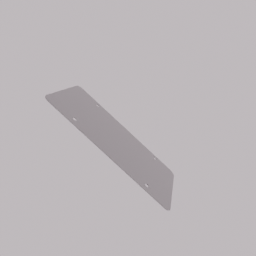
Label: mechanical